Question: I have the following json file
'''
{
"matches": [
{
"team": "Sunrisers Hyderabad",
"overallResult": "Won",
"totalMatches": 3,
"margins": [
{
"bar": 290
},
{
"bar": 90
}
]
},
{
"team": "Pune Warriors",
"overallResult": "None",
"totalMatches": 0,
"margins": null
}
],
"totalMatches": 70
}
'''
Note - Above json is fragment of original json. The actual file contains lot more attributes after 'margins', some of them nested and others not so. I just put some for brevity and to give an idea of expectations.
My goal is to flatten the data and load it into CSV. Here is the code I have written so far -
'''
import json
import pandas as pd
path = r"/Users/samt/Downloads/test_data.json"
with open(path) as f:
t_data = {}
data = json.load(f)
for team in data['matches']:
if team['margins']:
for idx, margin in enumerate(team['margins']):
t_data['team'] = team['team']
t_data['overallResult'] = team['overallResult']
t_data['totalMatches'] = team['totalMatches']
t_data['margin'] = margin.get('bar')
else:
t_data['team'] = team['team']
t_data['overallResult'] = team['overallResult']
t_data['totalMatches'] = team['totalMatches']
t_data['margin'] = margin.get('bar')
df = pd.DataFrame.from_dict(t_data, orient='index')
print(df)
'''
I know that data is getting over-written and loop is not properly structured.I am bit new to dealing with JSON objects using Python and I am not able to understand how to concate the results.
My goal is once, all the results are appended, use to_csv and convert them into rows. For each margin, the entire data is to be replicated as a seperate row. Here is what I am expecting the output to be. Can someone please help how to translate this?
From whatever I find on the net, it is about first gathering the dictionary items but how to transpose it to rows is something I am not able to understand. Also, is there a better way to parse the json than doing the loop twice for one attribute i.e. margins?
I can't use json_normalize as that library is not supported in our environment.
[output data]

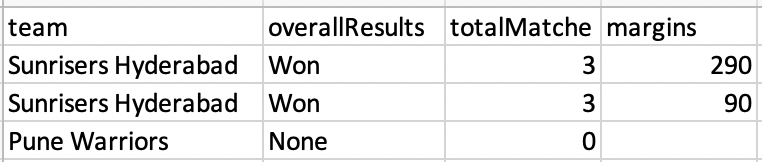
Answer: Using the json and csv modules: create a dictionary for each team, for each if there is one.
'''
import json, csv
s = '''{
"matches": [
{
"team": "Sunrisers Hyderabad",
"overallResult": "Won",
"totalMatches": 3,
"margins": [
{
"bar": 290
},
{
"bar": 90
}
]
},
{
"team": "Pune Warriors",
"overallResult": "None",
"totalMatches": 0,
"margins": null
}
],
"totalMatches": 70
}'''
j = json.loads(s)
matches = j['matches']
rows = []
for thing in matches:
# print(thing)
if not thing['margins']:
rows.append(thing)
else:
for bar in (b['bar'] for b in thing['margins']):
d = dict((k,thing[k]) for k in ('team','overallResult','totalMatches'))
d['margins'] = bar
rows.append(d)
# for row in rows: print(row)
# using an in-memory stream for this example instead of an actual file
import io
f = io.StringIO(newline='')
fieldnames=('team','overallResult','totalMatches','margins')
writer = csv.DictWriter(f,fieldnames=fieldnames)
writer.writeheader()
writer.writerows(rows)
f.seek(0)
print(f.read())
'''
---
'''
team,overallResult,totalMatches,margins
Sunrisers Hyderabad,Won,3,290
Sunrisers Hyderabad,Won,3,90
Pune Warriors,None,0,
'''
---
Getting multiple item values from a dictionary can be aided by using <URL>
'''
>>> import operator
>>> items = operator.itemgetter(*('team','overallResult','totalMatches'))
>>> #items = operator.itemgetter('team','overallResult','totalMatches')
>>> #stuff = ('team','overallResult','totalMatches'))
>>> #items = operator.itemgetter(*stuff)
>>> d = {'margins': 90,
... 'overallResult': 'Won',
... 'team': 'Sunrisers Hyderabad',
... 'totalMatches': 3}
>>> items(d)
('Sunrisers Hyderabad', 'Won', 3)
>>>
'''
I like to use use it and give the callable a descriptive name but I don't see it used much here on SO.